Field crop: maize
Growth stage: 2
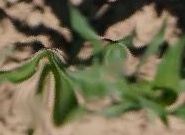
Species: maize